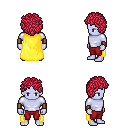
a pixel art fantasy rpg character, male body template, dark elf, purple skin, yellow cape, red pants, ruby red curly afro hairstyle, leather bracers, four views (front, back, left, right), 2x2 character sprite sheet, small pixel art, hard edges, no anti-aliasing